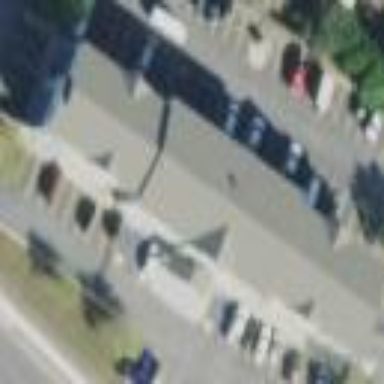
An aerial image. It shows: Hotel building.